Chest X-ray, AP view. Patient: 12 years old, sex F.
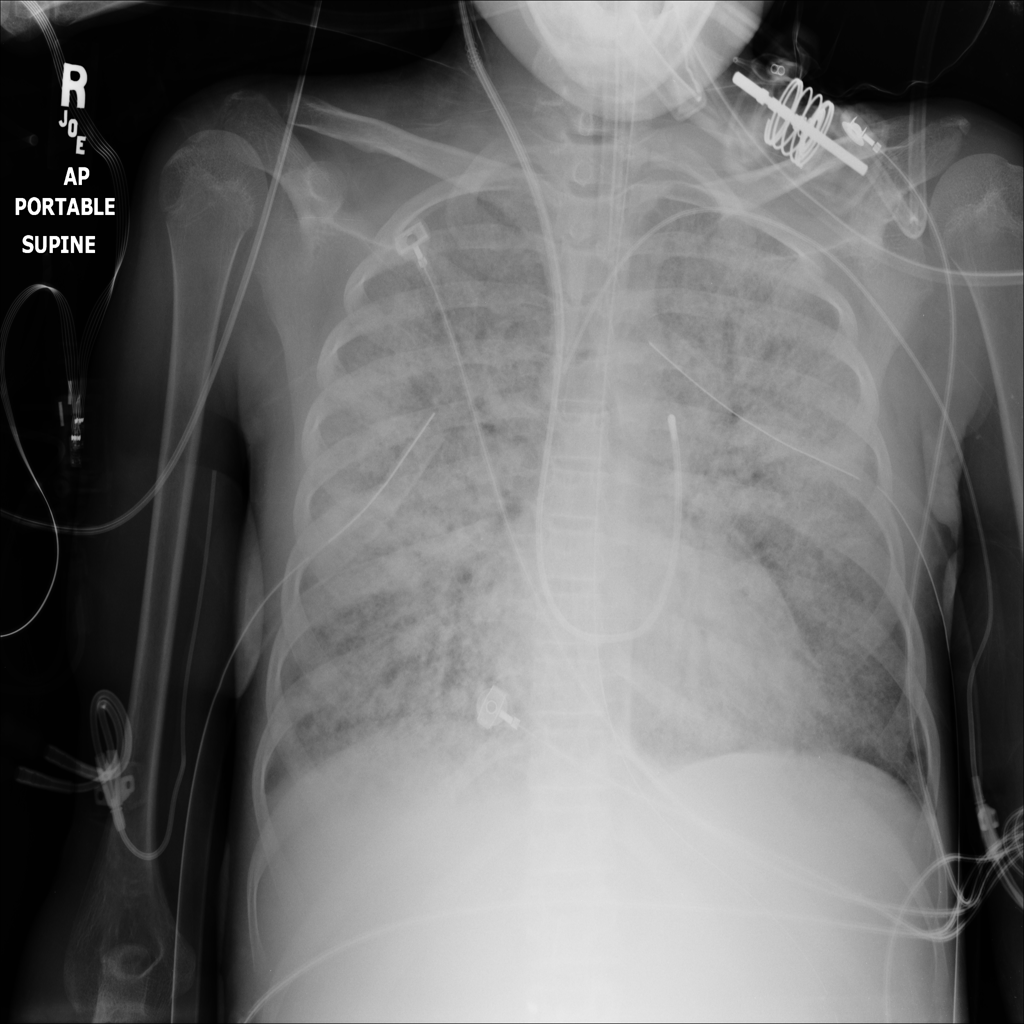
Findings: Infiltration